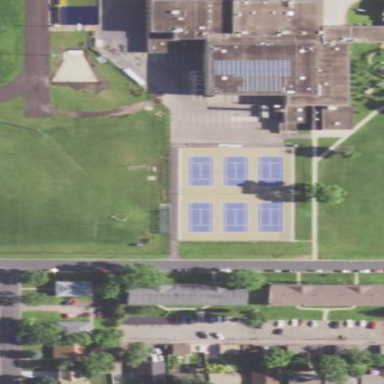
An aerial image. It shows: Tennis court with asphalt surface.